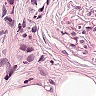
Metastatic tissue present: yes